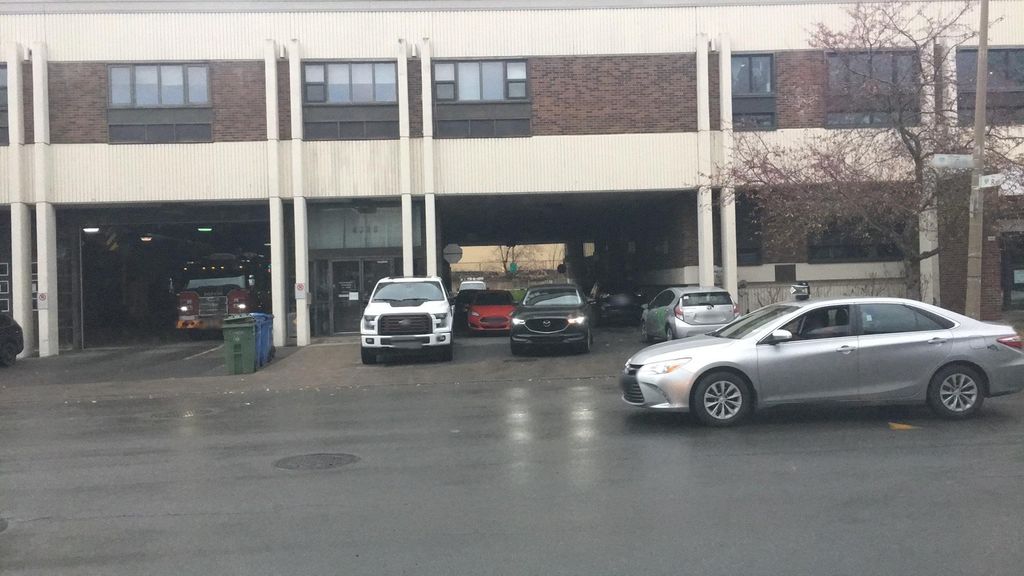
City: montreal